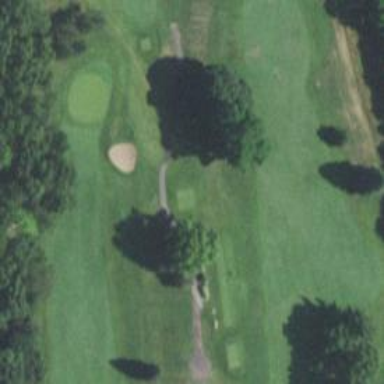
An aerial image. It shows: Path designated for golf carts.